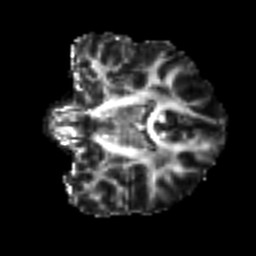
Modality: FA
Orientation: coronal
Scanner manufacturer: siemens
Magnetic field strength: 3 T
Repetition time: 9.6 s
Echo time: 0.077 s